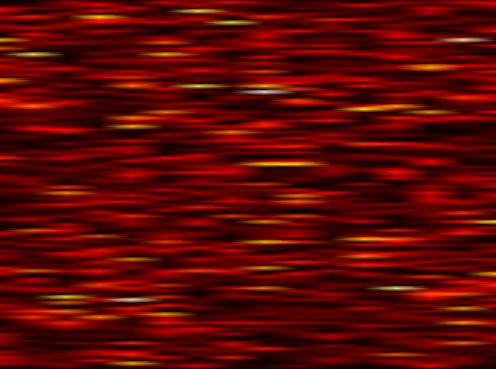
Label: WOLA